【题型】选择题　【知识点】函数　【难度】easy
如图，平行于 $x$ 轴的直线与函数 $y = \frac{16}{x}$， $y = \frac{2}{x}$ 的图象分别相交于 $A$，$B$ 两点，点 $C$ 在 $x$ 轴的负半轴上．则 $\triangle ABC$ 的面积为（ \quad ）

\vspace{0.5cm}

\noindent \textbf{A.} 4 \hfill \textbf{B.} 6 \hfill \textbf{C.} 7 \hfill \textbf{D.} 8
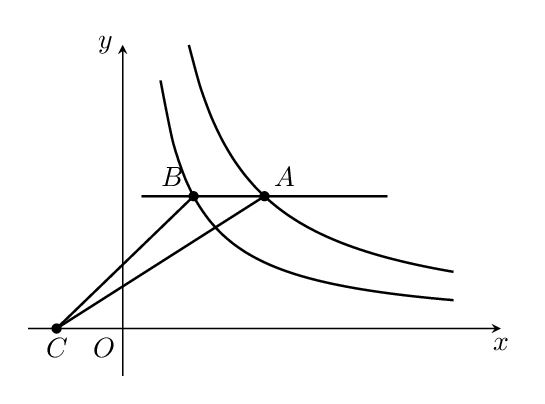
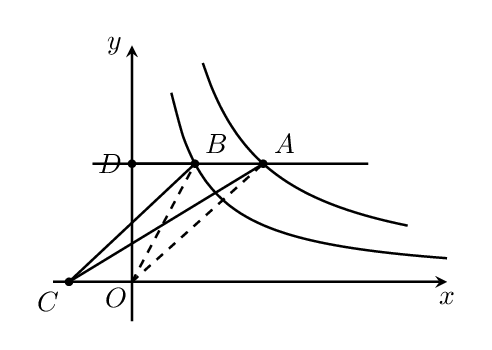
【解答】

\noindent \textbf{【答案】} C

\vspace{0.2cm}
\noindent \textbf{【分析】} 本题考查反比例函数图象上点的坐标特征，$k$的几何意义，连接$OA$、$OB$，根据反比例函数$k$的几何意义，得出$S_{\triangle ABC}=S_{\triangle AOD}-S_{\triangle BOD}=7$，即可求解．

\vspace{0.2cm}
\noindent \textbf{【详解】} 解：连接$OA$、$OB$，如图所示：

$\because AB \parallel x$轴，
$\therefore S_{\triangle ABO}=S_{\triangle ABC}$，
$\because S_{\triangle AOD}=\dfrac{1}{2}\times 16=8$，$S_{\triangle BOD}=\dfrac{1}{2}\times 2=1$，
$\therefore S_{\triangle ABC}=S_{\triangle AOD}-S_{\triangle BOD}=8-1=7$，
故选：C．